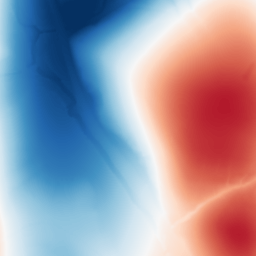
Category: trend_removal
Decomposition family: polynomial
Decomposition parameters: degree: 3
Upsampling method: linear_exact
Upsampling parameters: scale: 2
Upsampling scale: 2